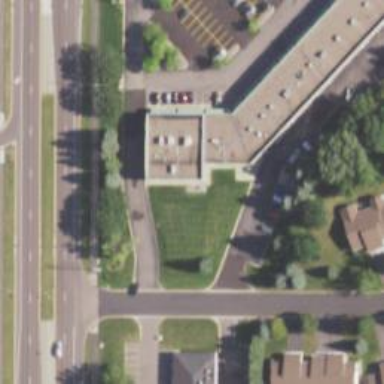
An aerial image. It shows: Clinic.